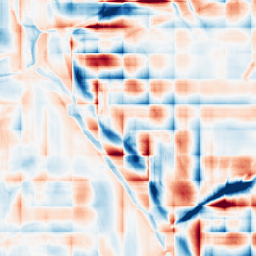
Category: wavelet
Decomposition family: wavelet_dwt
Decomposition parameters: wavelet: db2
level: 5
Upsampling method: lanczos
Upsampling parameters: scale: 4
Upsampling scale: 4